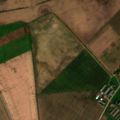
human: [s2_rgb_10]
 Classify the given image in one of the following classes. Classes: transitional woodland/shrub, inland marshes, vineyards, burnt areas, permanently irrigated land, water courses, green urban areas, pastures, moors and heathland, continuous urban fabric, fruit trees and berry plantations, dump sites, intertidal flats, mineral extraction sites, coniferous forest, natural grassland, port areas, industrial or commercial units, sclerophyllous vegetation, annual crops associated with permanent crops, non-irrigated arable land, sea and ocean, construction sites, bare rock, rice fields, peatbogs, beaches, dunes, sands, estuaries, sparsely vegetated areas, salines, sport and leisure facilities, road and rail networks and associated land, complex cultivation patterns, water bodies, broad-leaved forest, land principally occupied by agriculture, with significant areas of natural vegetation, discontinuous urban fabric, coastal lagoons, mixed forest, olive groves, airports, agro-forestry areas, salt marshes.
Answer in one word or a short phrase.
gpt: discontinuous urban fabric, non-irrigated arable land